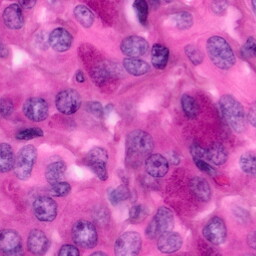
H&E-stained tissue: Pancreatic